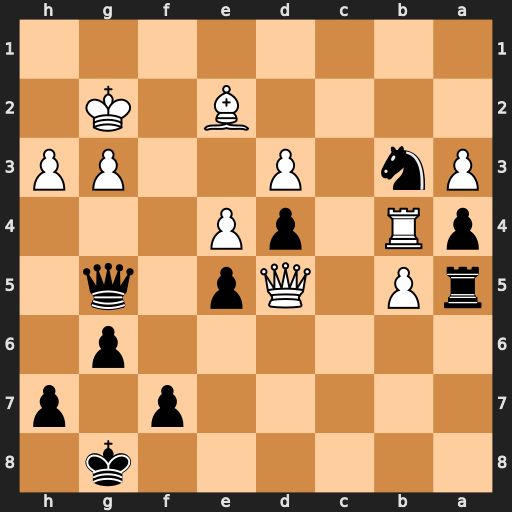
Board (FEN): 6k1/5p1p/6p1/rP1Qp1q1/pR1pP3/Pn1P2PP/4B1K1/8
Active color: b
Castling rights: -
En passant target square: -
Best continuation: Qd2 Rc4 Qxe2+